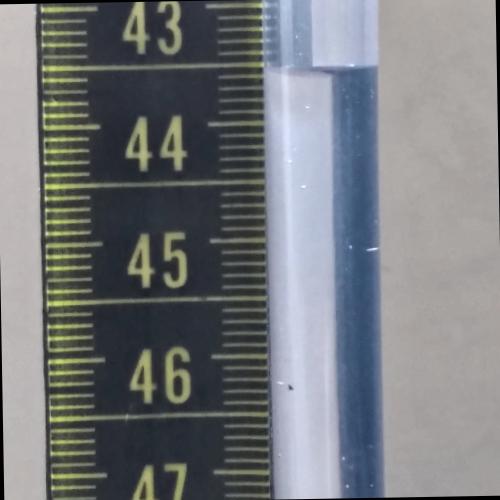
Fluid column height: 43.5 cm